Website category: phone
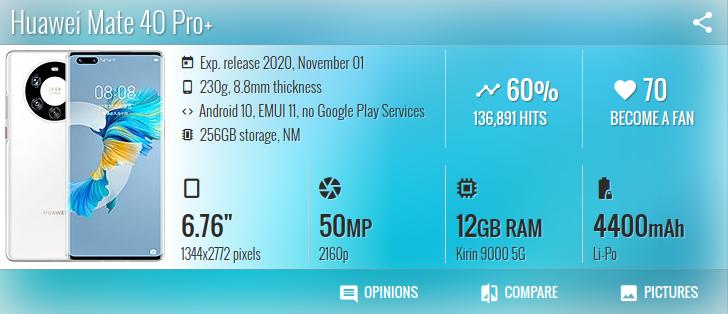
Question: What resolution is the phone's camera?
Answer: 2160p

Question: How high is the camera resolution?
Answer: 2160p

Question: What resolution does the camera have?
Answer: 2160p

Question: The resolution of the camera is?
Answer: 2160p

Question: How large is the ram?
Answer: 12 GB RAM

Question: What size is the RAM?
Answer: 12 GB RAM

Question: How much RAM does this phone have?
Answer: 12 GB RAM

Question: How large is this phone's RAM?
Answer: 12 GB RAM

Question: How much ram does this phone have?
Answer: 12 GB RAM

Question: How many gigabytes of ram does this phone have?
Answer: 12 GB RAM

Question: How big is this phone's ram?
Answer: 12 GB RAM

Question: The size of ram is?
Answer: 12 GB RAM

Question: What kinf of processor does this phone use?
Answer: Kirin 9000 5G

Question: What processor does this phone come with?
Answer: Kirin 9000 5G

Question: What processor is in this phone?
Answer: Kirin 9000 5G

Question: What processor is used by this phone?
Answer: Kirin 9000 5G

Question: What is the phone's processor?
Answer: Kirin 9000 5G

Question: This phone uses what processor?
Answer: Kirin 9000 5G

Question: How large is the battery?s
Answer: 4400 mAh

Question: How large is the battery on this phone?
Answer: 4400 mAh

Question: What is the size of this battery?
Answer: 4400 mAh

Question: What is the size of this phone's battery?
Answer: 4400 mAh

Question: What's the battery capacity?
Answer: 4400 mAh

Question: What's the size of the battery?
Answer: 4400 mAh

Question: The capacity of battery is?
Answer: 4400 mAh